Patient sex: M
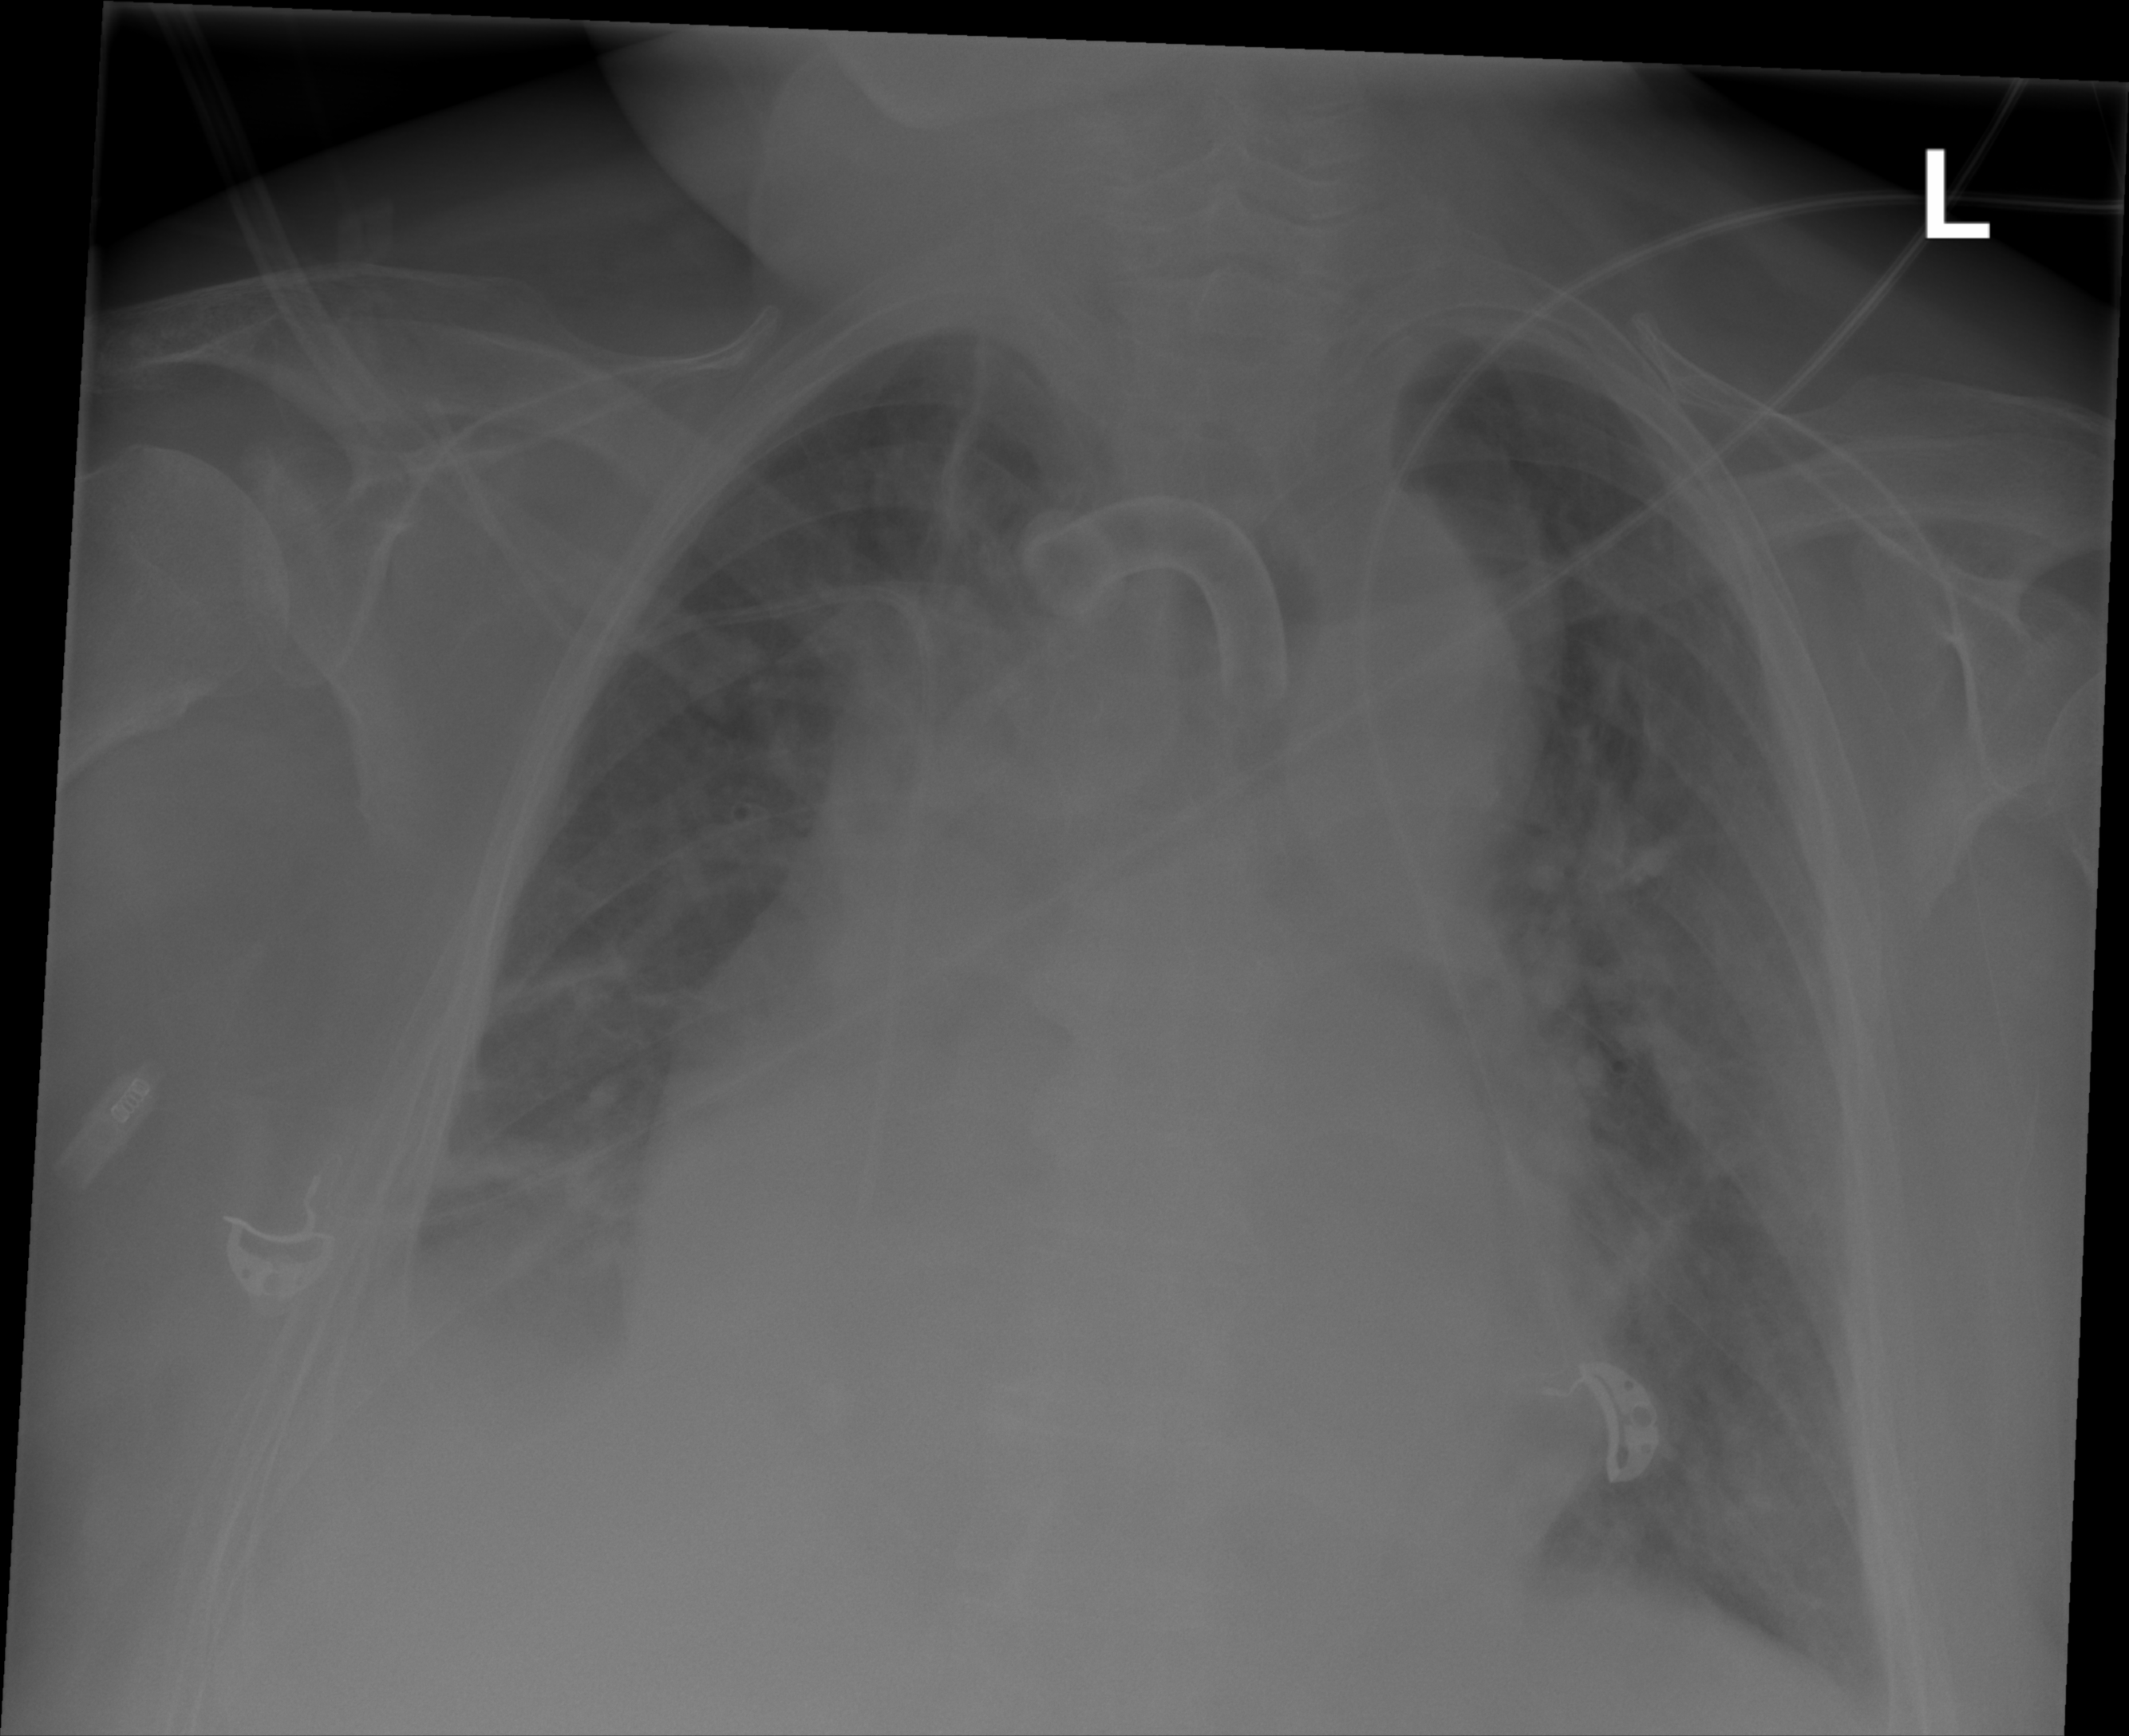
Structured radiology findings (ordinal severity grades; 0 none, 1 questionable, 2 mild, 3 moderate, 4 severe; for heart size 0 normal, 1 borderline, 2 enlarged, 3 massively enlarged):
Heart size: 2
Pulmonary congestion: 2
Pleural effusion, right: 2
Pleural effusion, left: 0
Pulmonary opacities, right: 0
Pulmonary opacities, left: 0
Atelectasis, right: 2
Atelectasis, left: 0